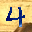
Label: 4